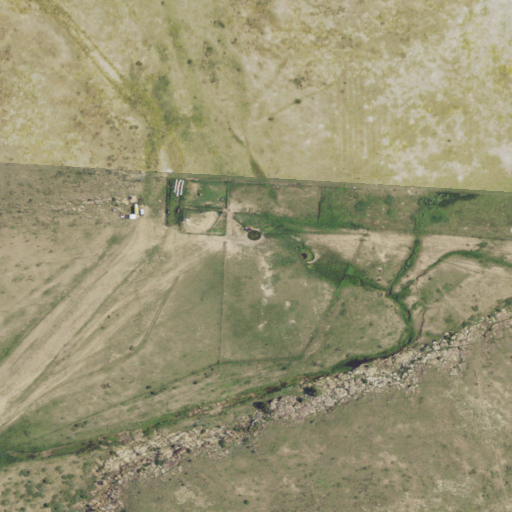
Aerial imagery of valley in Oklahoma named Red Canyon containing grassland and shrub